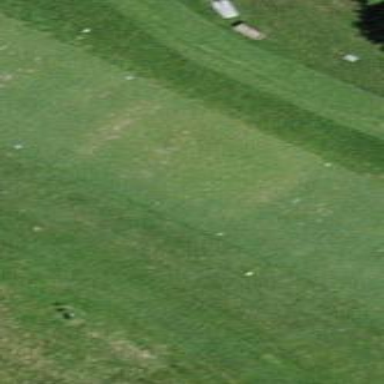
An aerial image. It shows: Grassy area designated as golf tee.